Field crop: maize
Growth stage: 2
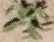
Species: atriplex